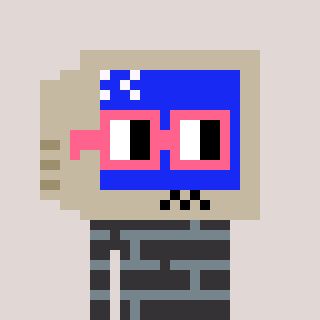
a pixel art character with square pink glasses, a old monitor-shaped head and a grayscale-colored body on a warm background